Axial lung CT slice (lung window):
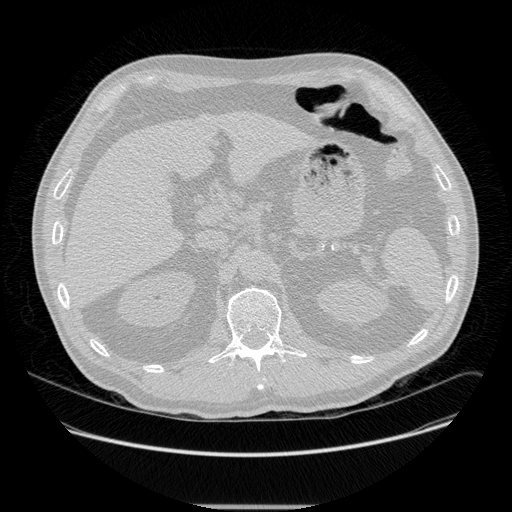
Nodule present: no